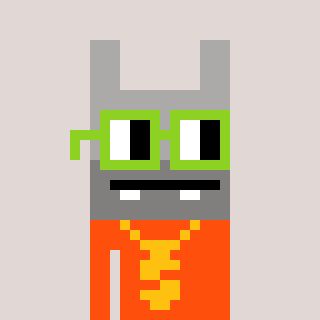
a pixel art character with square light green glasses, a rabbit-shaped head and a orange-colored body on a warm background